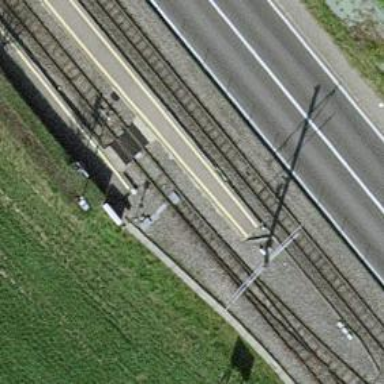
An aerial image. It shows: Railway switch.